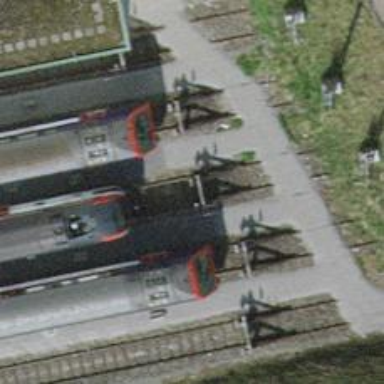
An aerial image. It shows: Railway buffer stop.